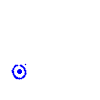
Particle: electron